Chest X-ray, PA view. Patient: 29 years old, sex F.
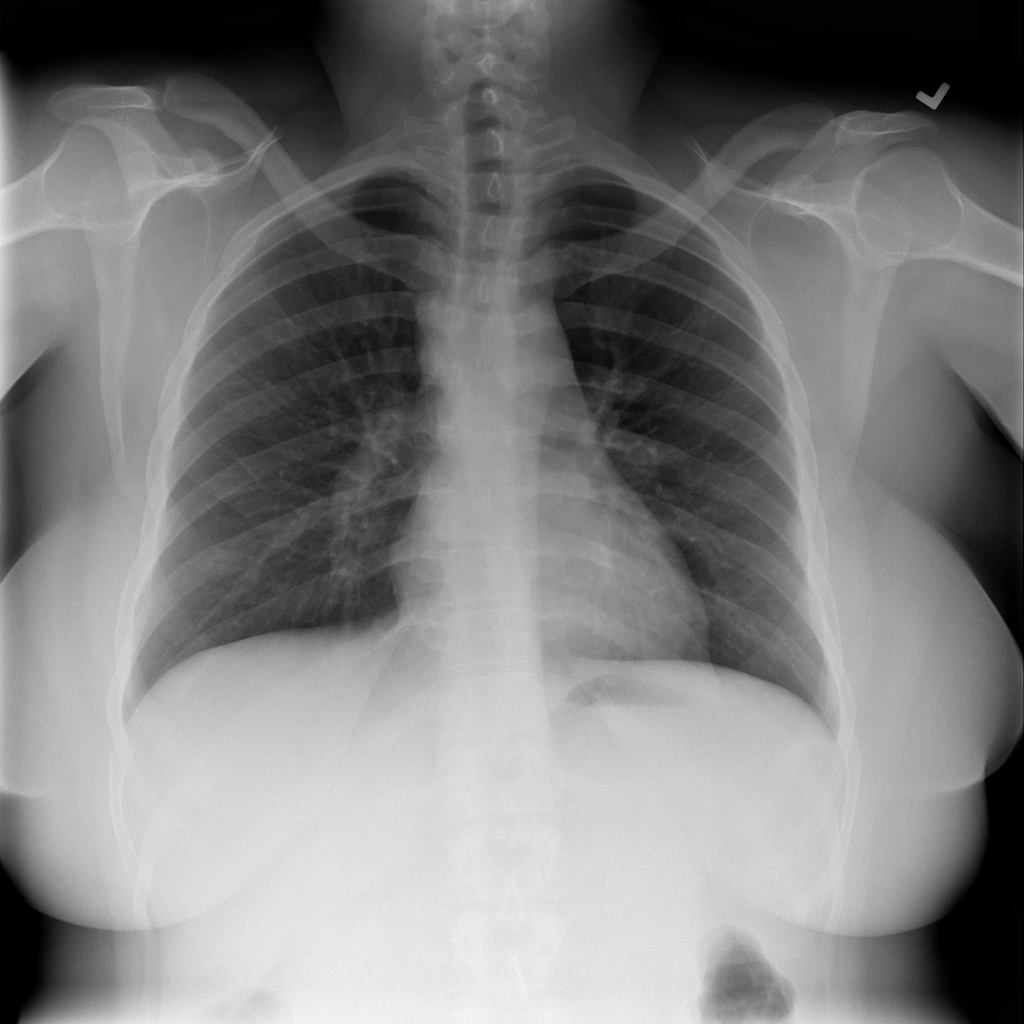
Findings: No Finding